Question: I am working on a custom Wordpress Site and I need to be able to output the image being assigned to the post as the "Featured Image" So, here is my PHP code
'''
$theimage=wp_get_attachment_image_src( get_post_thumbnail_id(get_the_ID(), array( 160,260 ), false, '' ), 'product-image2');
$product_shortcode .= '<li>';
$product_shortcode .= '<a href="' . get_permalink() . '"><h4>'. get_the_title().'</h4>';
$product_shortcode .= '<img src="'.$theimage[0].'" alt="" /> ';
$product_shortcode .= '</a>';
$product_shortcode .= '</li>';
'''
And now here is my problem

The image is being displayed in (160 x 140) As you can see. I need the image to be displayed wholly. When I inspected it the image src in output was ../~image-path/feed160x140.png. Which is the thumbnail size generated by wordpress. If it displayed the normal ../~image-path/feed.png I would be fine.
In my code, and according to the <URL> should display it in those dimensions. Not happening for me.
I need help from the WP Gurus.
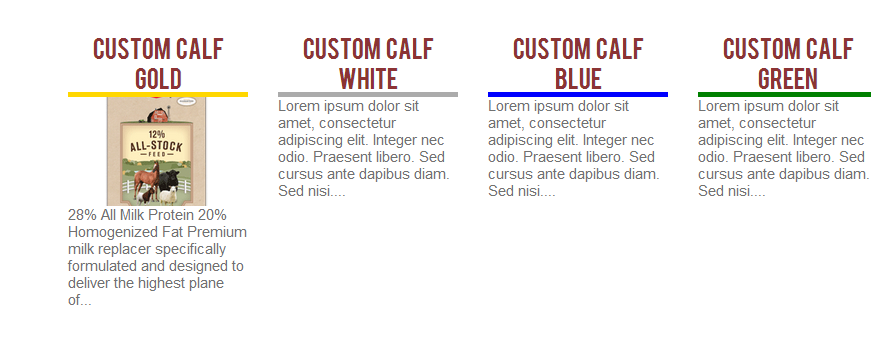
Answer: Try this, I hope this is working for you.
'''
$theimage=wp_get_attachment_image_src( get_post_thumbnail_id(get_the_ID()),'full');
$product_shortcode .= '<li>';
$product_shortcode .= '<a href="' . get_permalink() . '"><h4>'. get_the_title().'</h4>';
$product_shortcode .= '<img class="img-responsive" src="'.$theimage[0].'" alt="" /> ';
$product_shortcode .= '</a>';
$product_shortcode .= '</li>';
'''
Used 'img-responsive' this class directly if you used bootstrap 3 other wise write css like.
'''
.img-responsive{
height: 180px;
width: 100%;
display: block;
}
'''